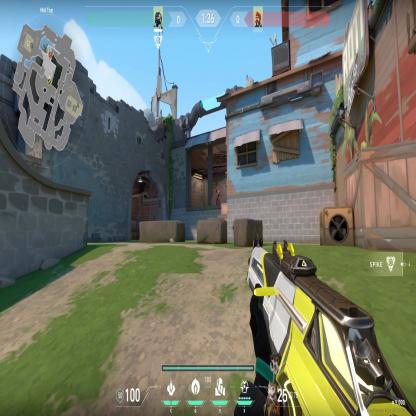
Label: enemy